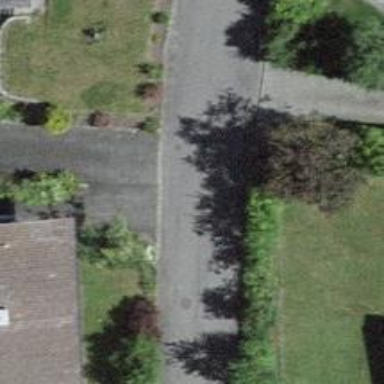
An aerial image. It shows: Living street.